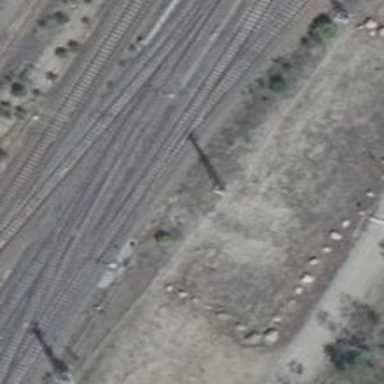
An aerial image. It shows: Railway switch.